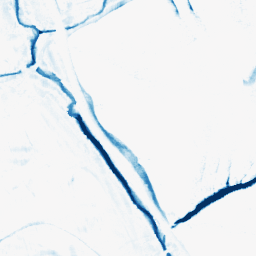
Category: morphological
Decomposition family: morphological_rect
Decomposition parameters: operation: closing
width: 10
height: 10
Upsampling method: bicubic
Upsampling parameters: scale: 2
Upsampling scale: 2